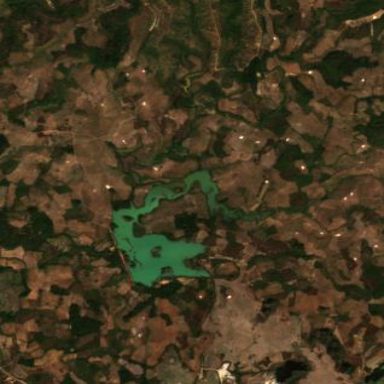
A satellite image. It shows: Lake with natural water.